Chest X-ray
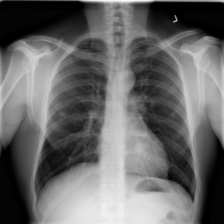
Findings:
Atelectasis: negative
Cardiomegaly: negative
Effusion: negative
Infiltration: negative
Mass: negative
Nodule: positive
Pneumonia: negative
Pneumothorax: negative
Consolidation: negative
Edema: negative
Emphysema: negative
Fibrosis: negative
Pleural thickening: negative
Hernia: negative